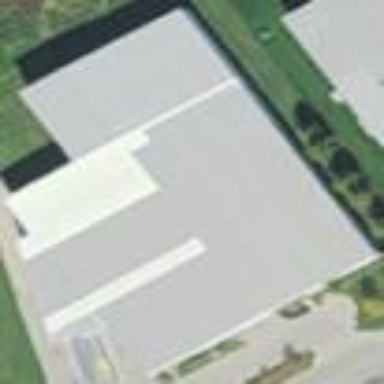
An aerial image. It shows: Industrial building.